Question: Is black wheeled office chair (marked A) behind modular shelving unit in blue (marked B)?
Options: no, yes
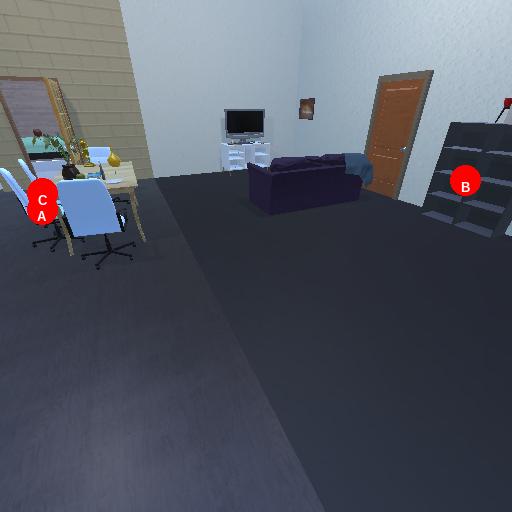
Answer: no